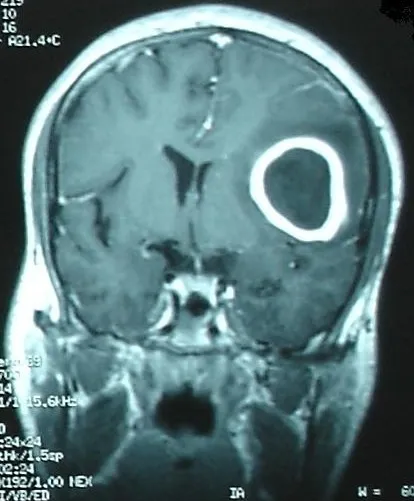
A coronal T1-weighted MRI image with Gadolinium contrast demonstrating peripheral enhancement of the lesion in the left hemispher.
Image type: radiology (mri)